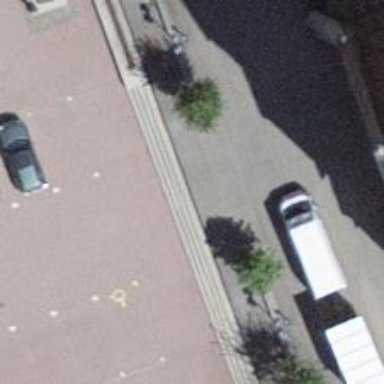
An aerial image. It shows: Set of steps on the road.